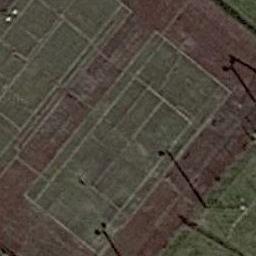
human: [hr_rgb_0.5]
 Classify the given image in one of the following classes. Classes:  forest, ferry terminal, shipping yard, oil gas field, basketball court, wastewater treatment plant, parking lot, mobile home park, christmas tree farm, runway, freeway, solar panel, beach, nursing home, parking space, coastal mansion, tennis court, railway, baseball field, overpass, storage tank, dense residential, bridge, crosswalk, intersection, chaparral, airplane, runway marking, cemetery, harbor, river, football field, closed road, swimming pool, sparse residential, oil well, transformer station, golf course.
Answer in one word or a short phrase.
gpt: tennis court